【题型】解答题　【知识点】解析几何　【难度】medium
设$F$为椭圆$E:\dfrac{x^2}{9}+\dfrac{y^2}{b^2}=1(b>0)$的右焦点，点$M\left(1,\dfrac{2\sqrt{2}}{3}\right)$在椭圆$E$上，

\vspace{3pt}
\noindent
(1)求椭圆$E$的方程；

\noindent
(2)设$P,Q$分别为$\odot C:x^2+(y-4)^2=3$和椭圆$E$上的点，求$P,Q$两点间的最大距离；

\noindent
(3)斜率为$k$的直线$l$过抛物线$G:y^2=8\sqrt{2}x$的焦点与$G$交于$C,D$，与$E$交于$A,B$，是否存在常数$\lambda$，使得$\dfrac{1}{|AB|}+\dfrac{\lambda}{|CD|}$为常数？若存在，求出$\lambda$的值；若不存在，请说明理由.
【解答】
\vspace{8pt}
\noindent
\textbf{【答案】}(1)$\dfrac{x^2}{9}+y^2=1$ \quad (2)$4\sqrt{3}$ \quad (3)存在，$\lambda=-\dfrac{32\sqrt{2}}{3}$

\vspace{3pt}
\noindent
\textbf{【分析】}(1) 将$M\left(1,\dfrac{2\sqrt{2}}{3}\right)$代入椭圆方程求解即可；

\noindent
(2) 利用两点间距离公式将距离问题转化为函数求最值即可；

\noindent
(3) 设直线$l:y=k(x-2\sqrt{2})$,$A(x_1,y_1)$,$B(x_2,y_2)$,$C(x_3,y_3)$,$D(x_4,y_4)$，将直线方程分别与椭圆方程和抛物线方程联立，利用韦达定理和弦长公式求解即可.

\vspace{8pt}
\noindent
\textbf{【详解】}(1) 将$M\left(1,\dfrac{2\sqrt{2}}{3}\right)$代入椭圆方程得$\dfrac{1}{9}+\dfrac{8}{9b^2}=1$可得：$b=1$，

\noindent
所以椭圆方程为：$\dfrac{x^2}{9}+y^2=1$；

\vspace{5pt}
\noindent
(2)

\noindent
因为$|PQ|\leq|QC|+r$，$r=\sqrt{3}$，所以只需找到$|QC|$的最大值即可，

\noindent
设$Q(x,y)$，而$C(0,4)$，则$|QC|^2=x^2+(y-4)^2$，

\noindent
由$\dfrac{x^2}{9}+y^2=1$可得$x^2=9(1-y^2)$，代入消去$x$可得：

\noindent
$|QC|^2=9(1-y^2)+(y-4)^2=-8y^2-8y+25=-8\left(y+\dfrac{1}{2}\right)^2+27$，

\noindent
因为$y\in[-1,1]$，所以当$y=-\dfrac{1}{2}$时，$|QC|_{\max}^2=27\Rightarrow|QC|\leq3\sqrt{3}$，

\noindent
从而$|PQ|\leq|QC|+r\leq4\sqrt{3}$；

\vspace{5pt}
\noindent
(3)

\noindent
设直线$l:y=k(x-2\sqrt{2})$,$A(x_1,y_1)$,$B(x_2,y_2)$,$C(x_3,y_3)$,$D(x_4,y_4)$，

\noindent
与椭圆联立方程：$\begin{cases}y=k(x-2\sqrt{2}) \\ x^2+9y^2=9\end{cases}\Rightarrow(9k^2+1)x^2-36\sqrt{2}k^2x+72k^2-9=0$，

\noindent
$\therefore x_1+x_2=\dfrac{36\sqrt{2}k^2}{1+9k^2}$,$x_1x_2=\dfrac{72k^2-9}{1+9k^2}$，

\noindent
$\therefore|AB|=\sqrt{1+k^2}\sqrt{(x_1+x_2)^2-4x_1x_2}=\dfrac{6(k^2+1)}{1+9k^2}$，

\noindent
直线与抛物线联立方程：$\begin{cases}y=k(x-2\sqrt{2}) \\ y^2=8\sqrt{2}x\end{cases}\Rightarrow k^2x^2-(4\sqrt{2}k^2+8\sqrt{2})x+8k^2=0$，

\noindent
$\therefore x_3+x_4=\dfrac{4\sqrt{2}k^2+8\sqrt{2}}{k^2}$，

\noindent
$\because CD$是焦点弦，$\therefore|CD|=x_3+x_4+4\sqrt{2}=\dfrac{8\sqrt{2}(k^2+1)}{k^2}$，

\noindent
$\therefore\dfrac{1}{|AB|}+\dfrac{\lambda}{|CD|}=\dfrac{1+9k^2}{6(k^2+1)}+\dfrac{\lambda k^2}{8\sqrt{2}(k^2+1)}=\dfrac{4\sqrt{2}+36\sqrt{2}k^2+3\lambda k^2}{24\sqrt{2}(k^2+1)}=\dfrac{4\sqrt{2}+(36\sqrt{2}+3\lambda)k^2}{24\sqrt{2}(k^2+1)}$，

\noindent
若$\dfrac{1}{|AB|}+\dfrac{\lambda}{|CD|}$为常数，则$36\sqrt{2}+3\lambda=4\sqrt{2}$，$\therefore\lambda=-\dfrac{32\sqrt{2}}{3}$，常数为$\dfrac{1}{6}$.

\noindent
所以存在实数$\lambda=-\dfrac{32\sqrt{2}}{3}$，使$\dfrac{1}{|AB|}+\dfrac{\lambda}{|CD|}$为常数.

\vspace{5pt}
\noindent
\textbf{【点睛】}关键点点睛：本题的关键在于处理弦长问题时，常利用韦达定理代入弦长公式求解；在处理抛物线中的焦点弦问题时，常利用焦点弦公式求解.
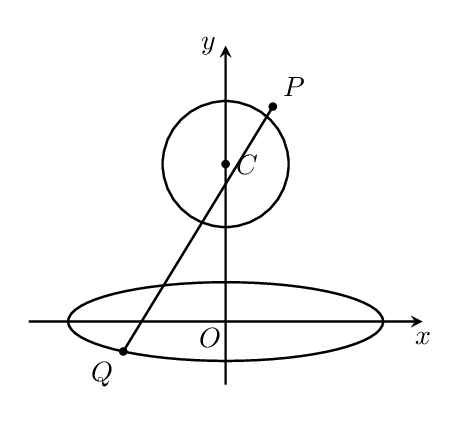
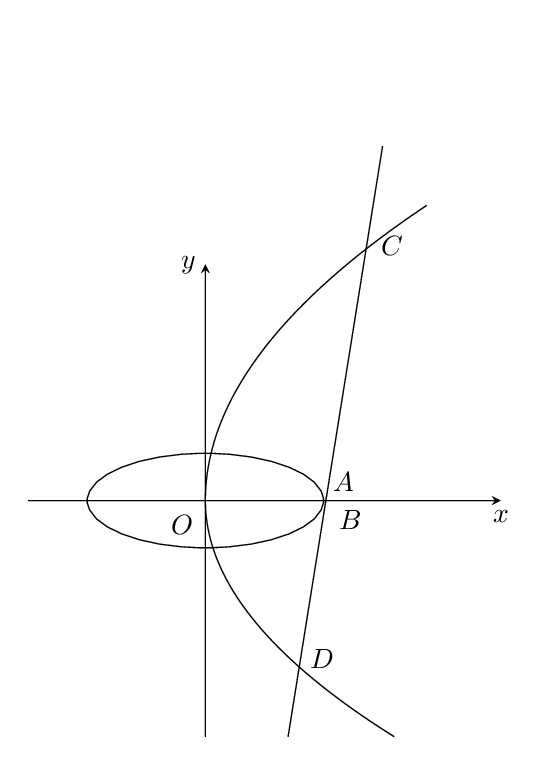